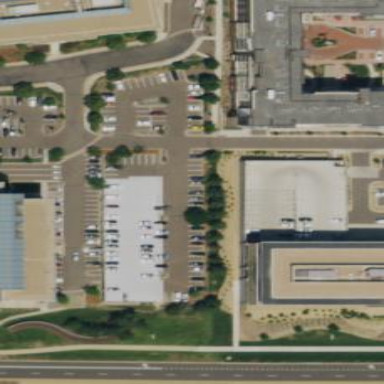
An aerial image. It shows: Commercial building.